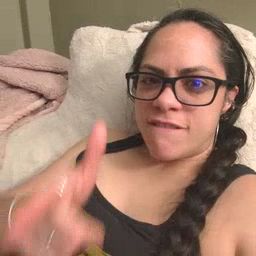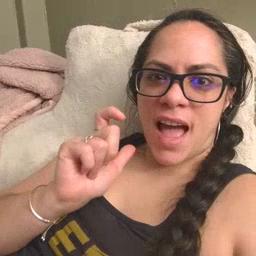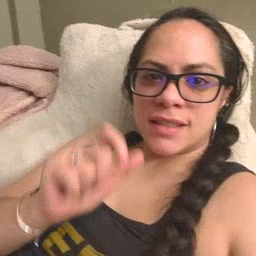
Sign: fast